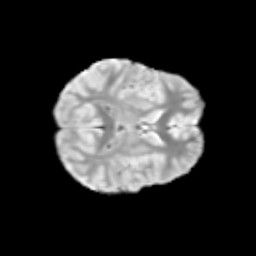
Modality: T2w
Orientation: axial
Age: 9
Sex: female
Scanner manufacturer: siemens
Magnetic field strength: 3 T
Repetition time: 3.8 s
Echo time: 0.07 s